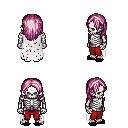
a pixel art fantasy rpg character, male body template, skeleton, white tattered cape, red pants, pink long hairstyle, black slippers, four views (front, back, left, right), 2x2 character sprite sheet, small pixel art, hard edges, no anti-aliasing